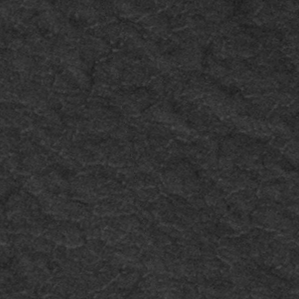
Label: frost